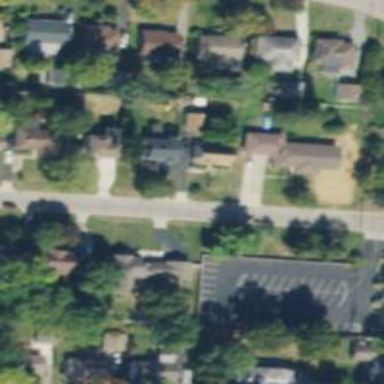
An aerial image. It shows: Residential driveway used as service road.